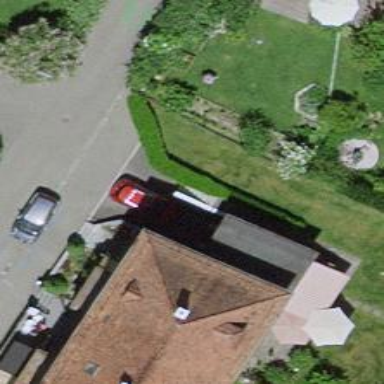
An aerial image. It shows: Residential building with maroon roof made of roof tiles.